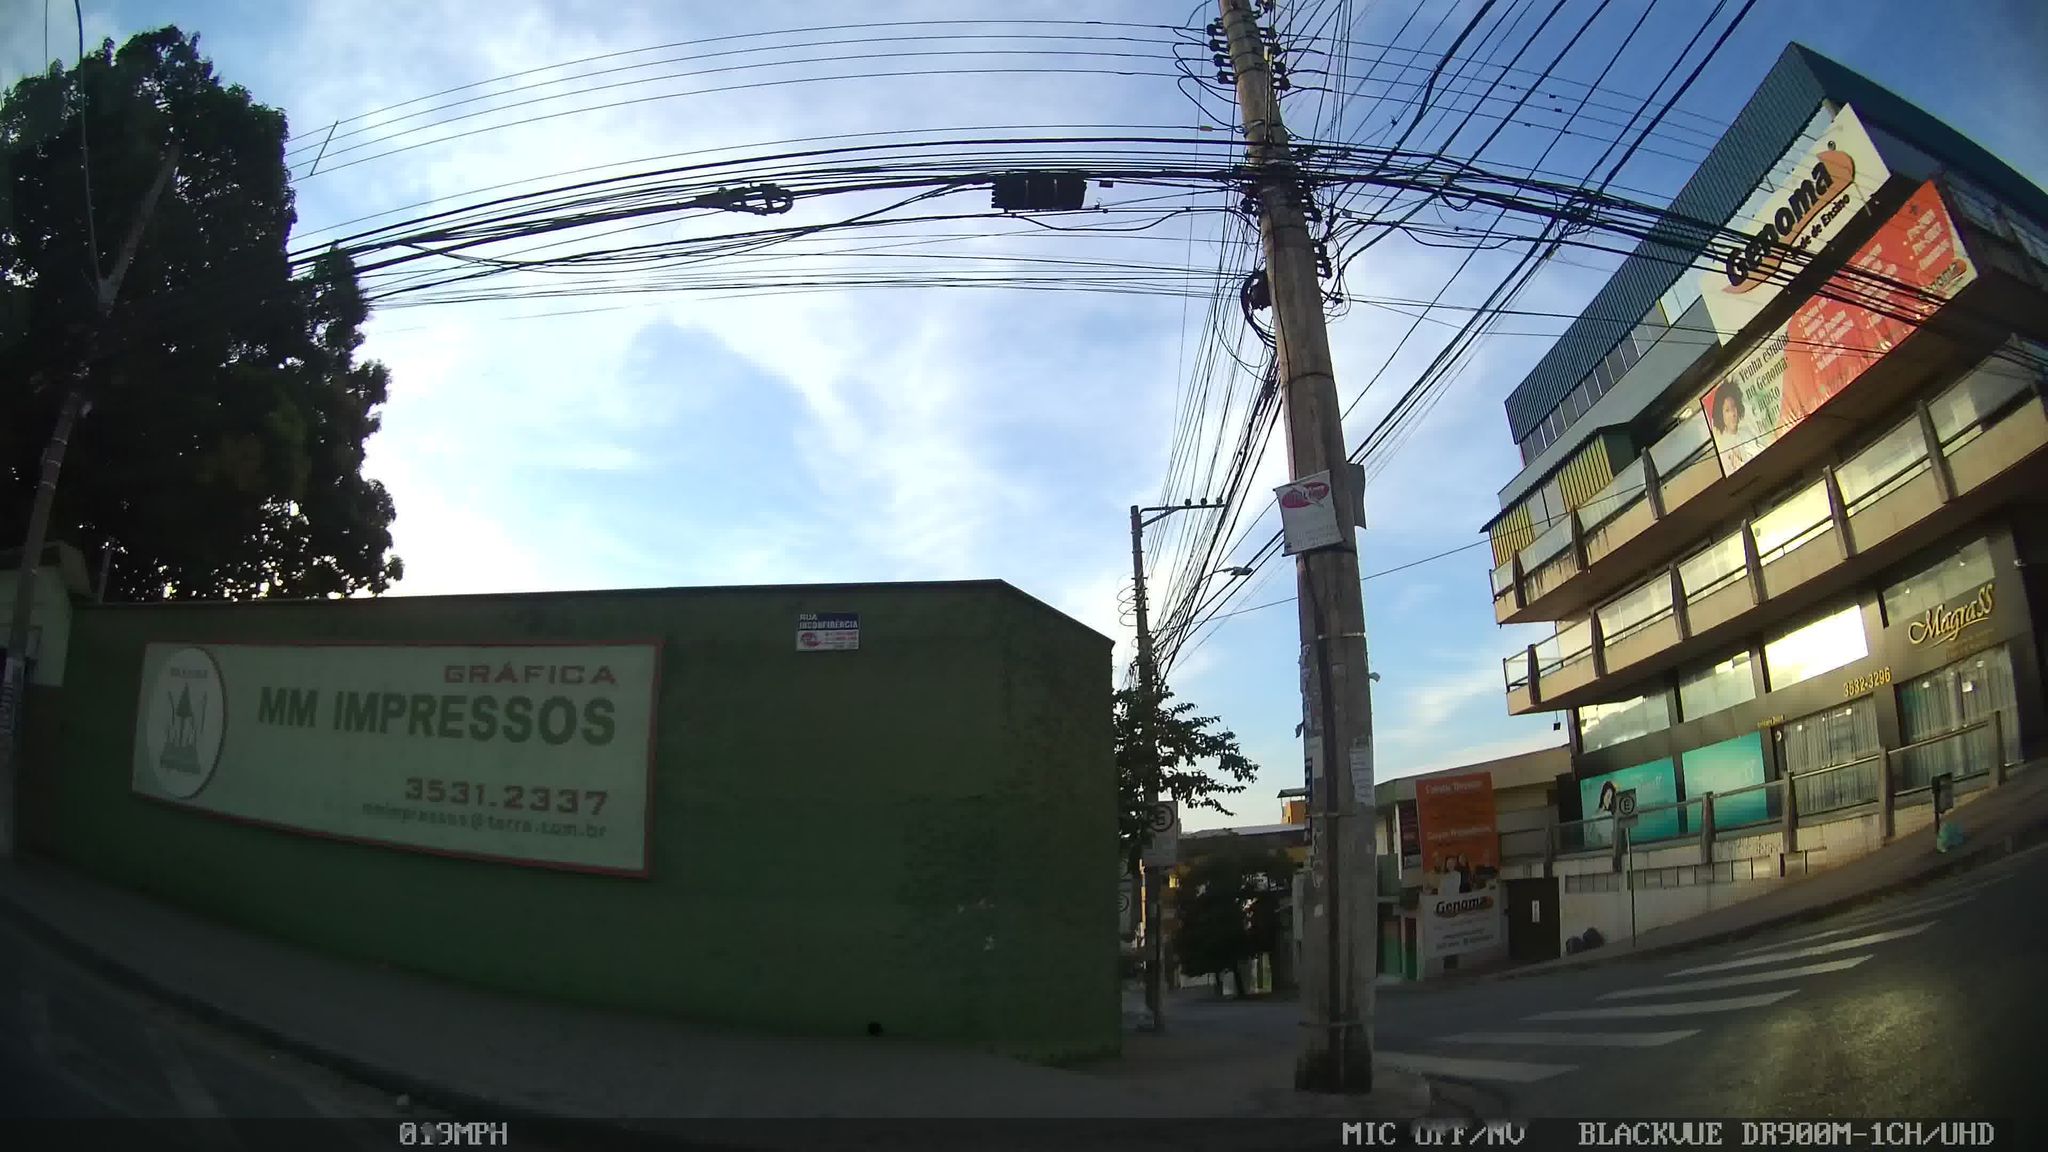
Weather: snowy
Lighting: day
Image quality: good
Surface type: driving surface
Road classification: primary
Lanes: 2
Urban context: urban centre
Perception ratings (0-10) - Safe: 4.68, Lively: 3.51, Beautiful: 5.07, Boring: 0.48, Depressing: 5.67, Wealthy: 1.4